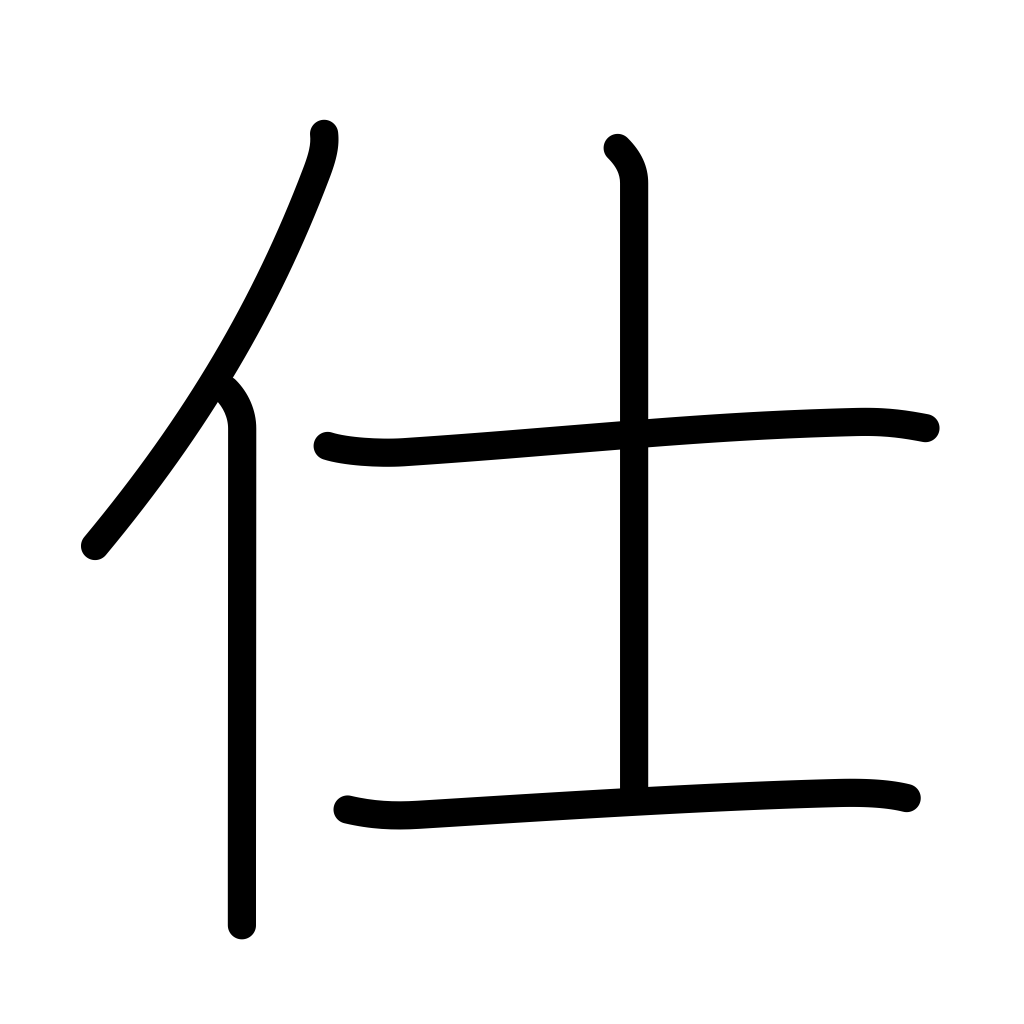
Meaning: attend, doing, official, serve